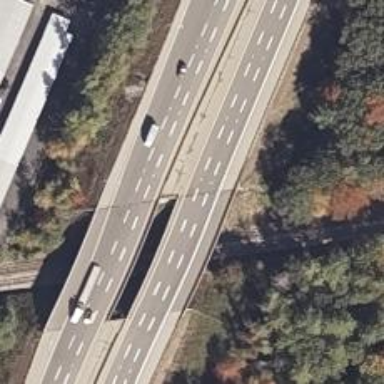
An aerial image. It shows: Asphalt bridge over motorway.